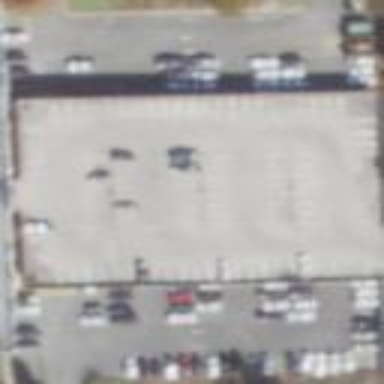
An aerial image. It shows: Paved parking area.